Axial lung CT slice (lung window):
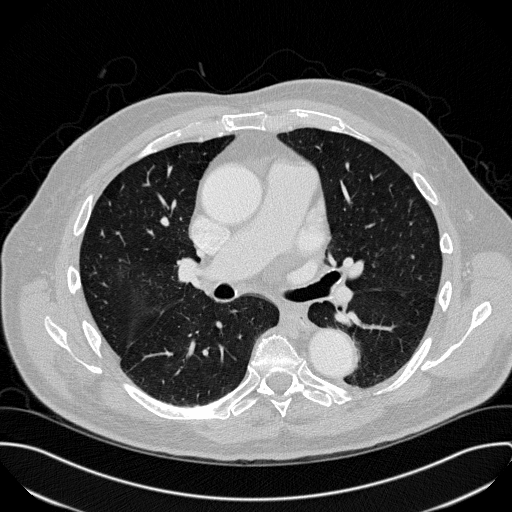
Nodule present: no